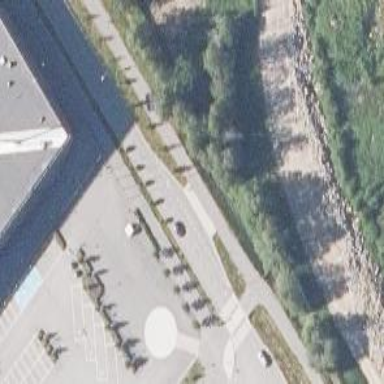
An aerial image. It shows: Pedestrian road.